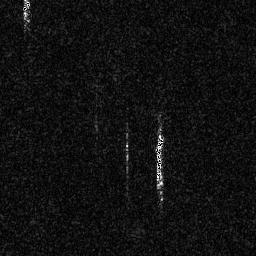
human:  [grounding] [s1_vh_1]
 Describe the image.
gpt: In the satellite image, there is  <ref>1 medium ship </ref> <box>[[60, 51, 64, 72, 0]]</box> located at center.